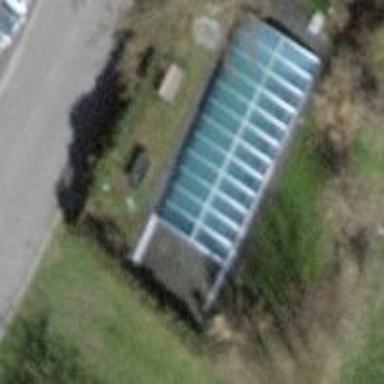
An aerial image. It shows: Swimming pool located in leisure land.